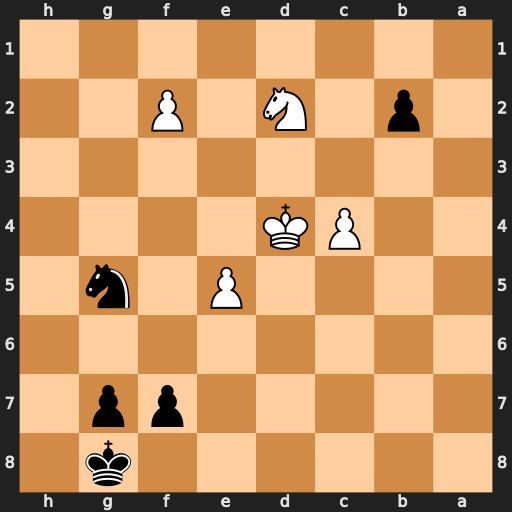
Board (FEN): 6k1/5pp1/8/4P1n1/2PK4/8/1p1N1P2/8
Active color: b
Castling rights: -
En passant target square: -
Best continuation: Nf3+ Nxf3 b1=Q